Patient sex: M
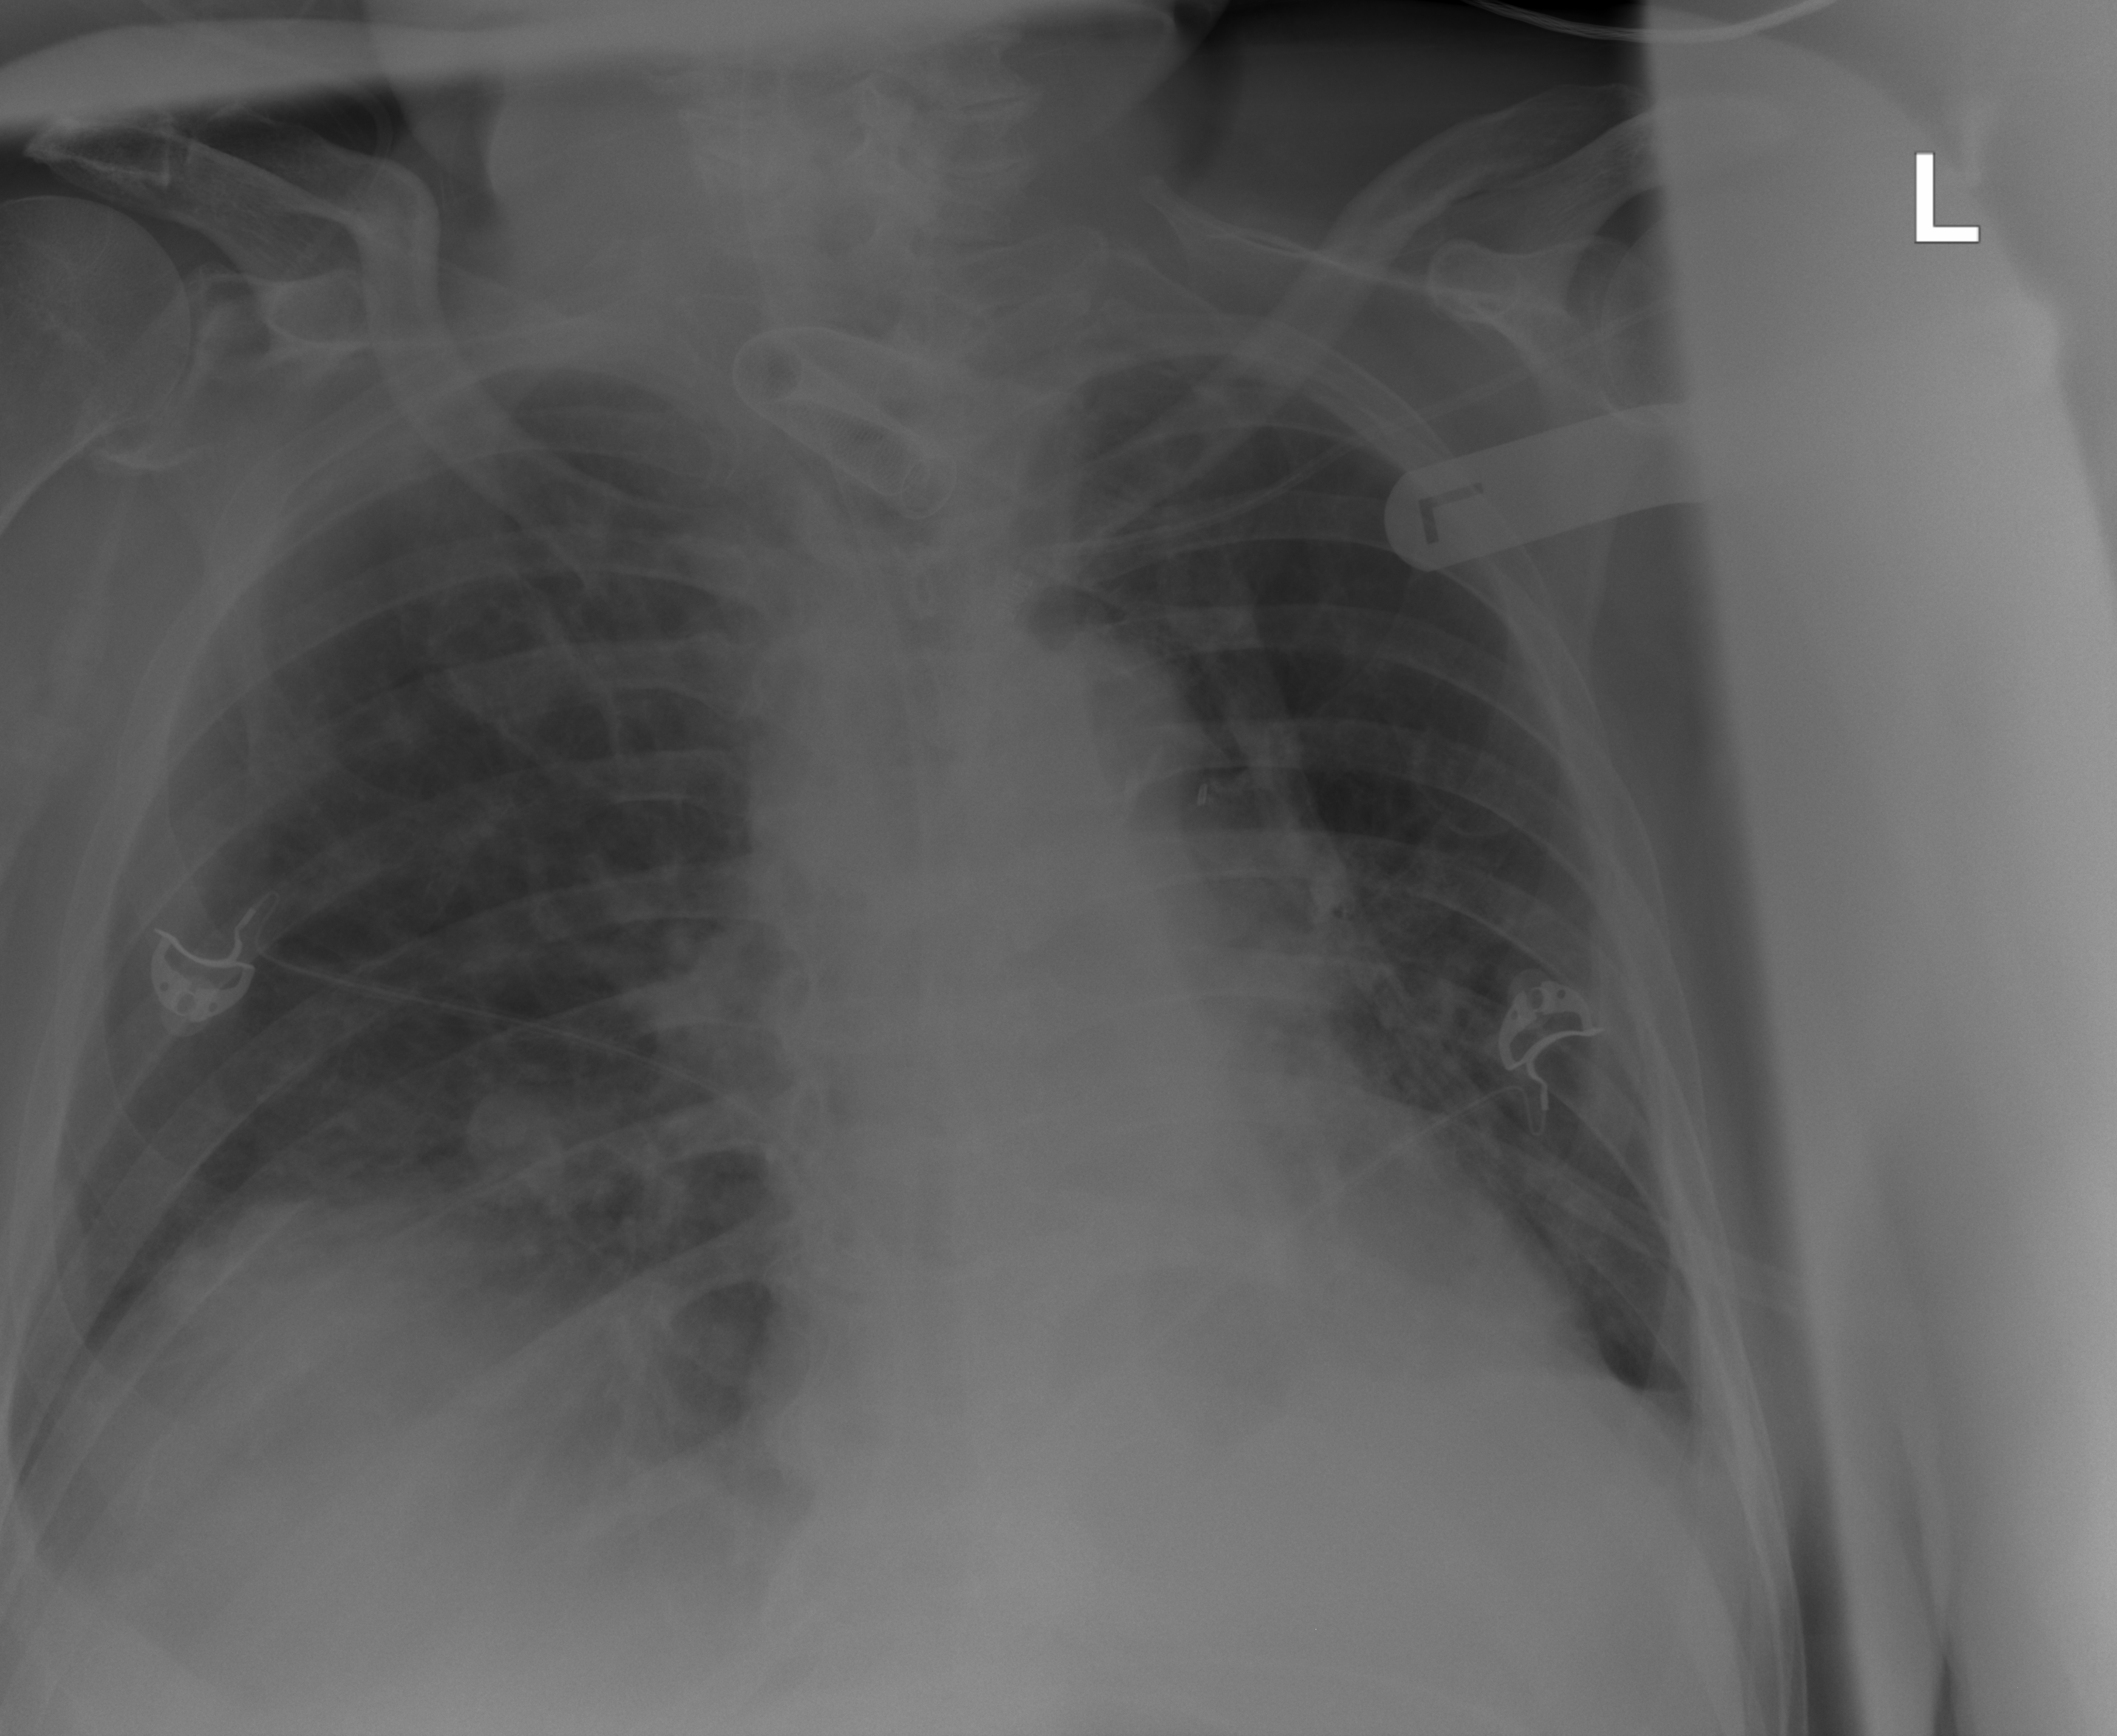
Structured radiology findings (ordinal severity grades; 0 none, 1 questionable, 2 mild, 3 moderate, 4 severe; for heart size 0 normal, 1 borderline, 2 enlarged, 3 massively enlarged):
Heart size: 2
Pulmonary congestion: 2
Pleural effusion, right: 2
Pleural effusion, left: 2
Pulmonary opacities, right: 2
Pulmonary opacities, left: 0
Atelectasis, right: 2
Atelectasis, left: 2